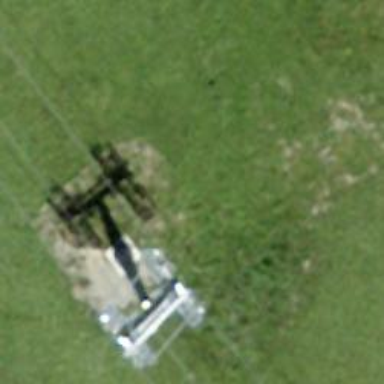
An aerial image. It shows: Pylon for aerialway.